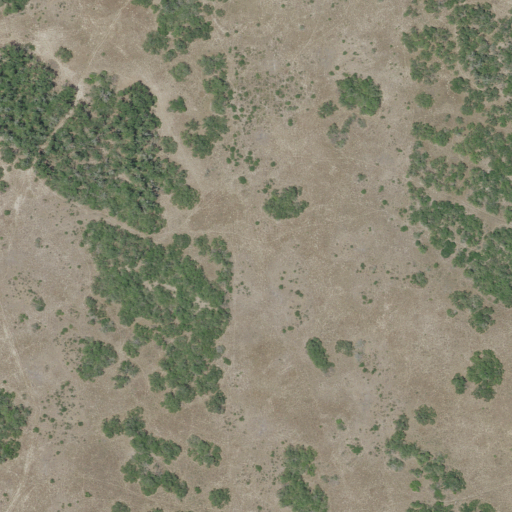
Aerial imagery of plain(s) in Texas named Zacahuistle Pasture containing shrub, deciduous forest, grassland, and evergreen forest